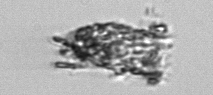
Label: Tintinnopsis